Question: As we know (mentioned in <URL>, we can have extension methods for companion objects to make something look like a "static extension".
But when I tried this on 'kotlin.Array', I failed:
'''
operator fun <T> Array<T>.Companion.invoke() {
}
'''
The code above causes this error:

So does 'Array's have companion objects? If no, how can I make "static extension"s for 'Array's?
Edit:
'''
inline operator fun <reified T> Array<T>.Companion.invoke() {
}
'''
This code fails, too.
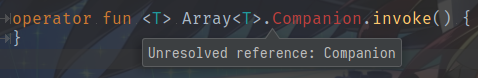
Answer: You cannot do this in Kotlin currently. The core problem with adding this here is that 'kotlin.Array' does not currently have a companion object, and you can't add an extension on a companion object that does not exist.
According to <URL>, there is no way to add a extension function to a companion object that does not exist, but people are asking for it.
The best answer in that thread I can find is from @yole:
> This feature is not on the roadmap for Kotlin 1.2; we haven't done any planning for subsequent versions yet.
: I found <URL>, so I think that's the one to upvote/lobby.